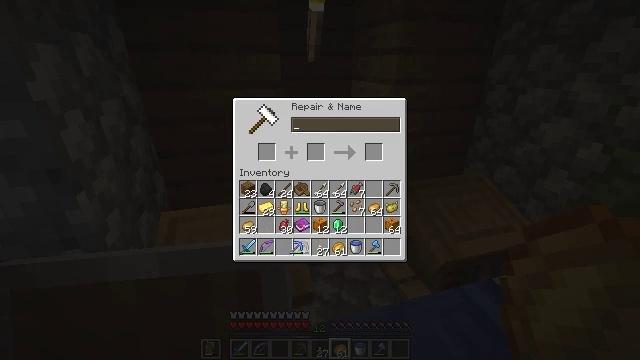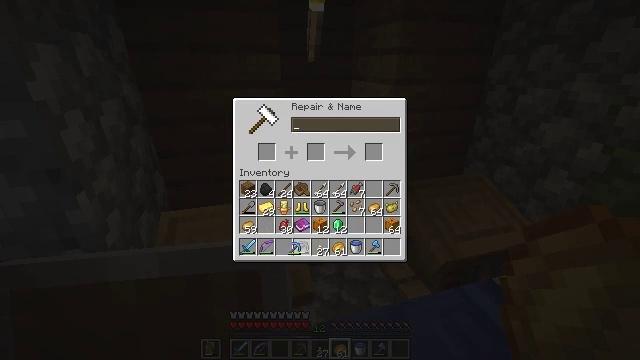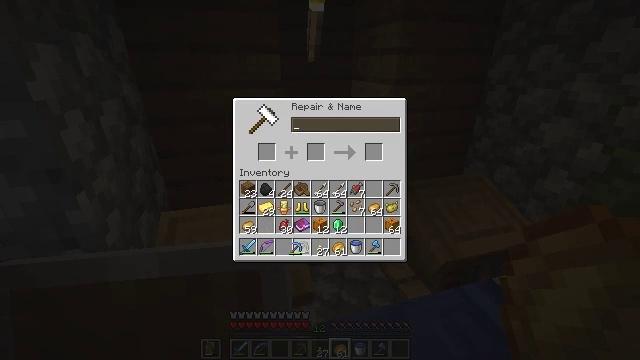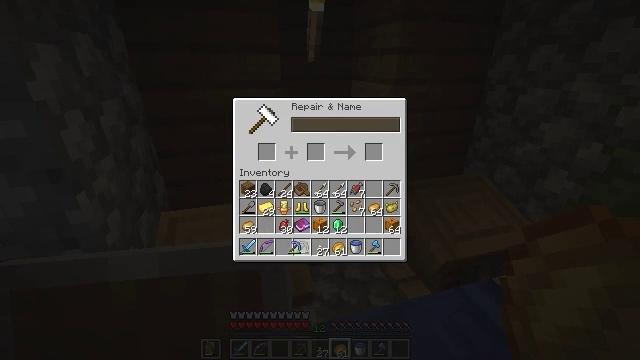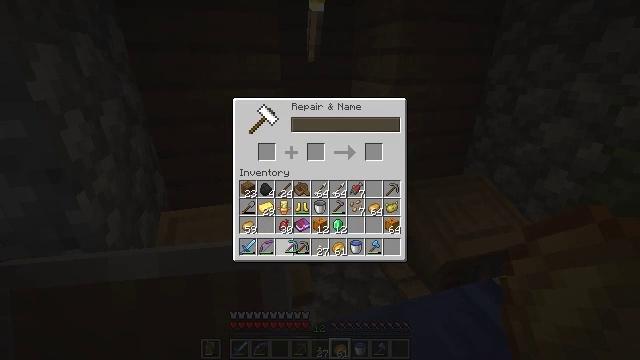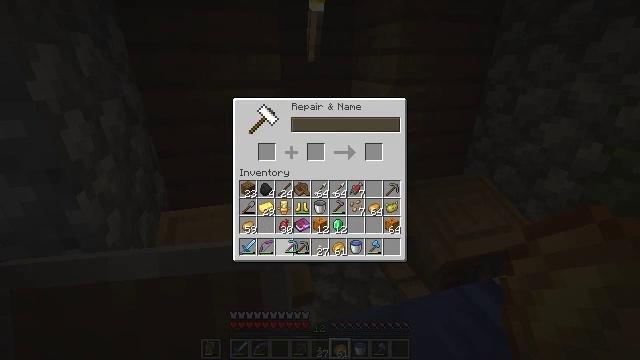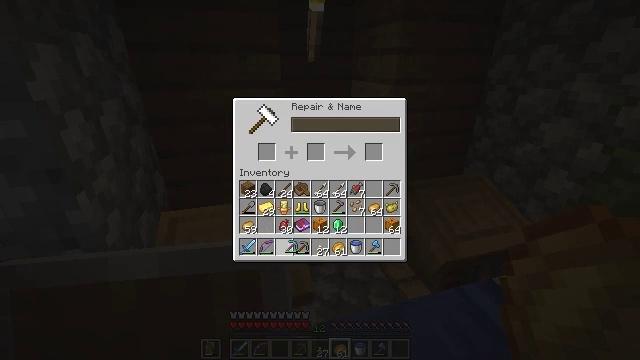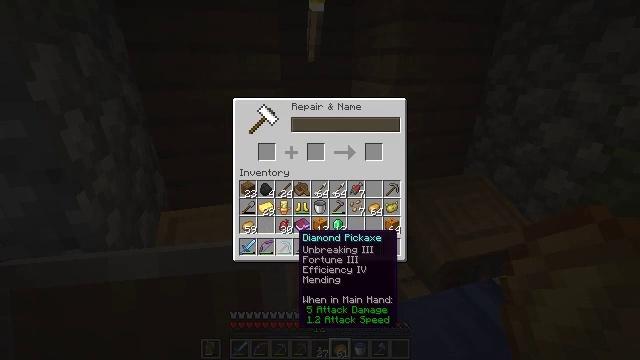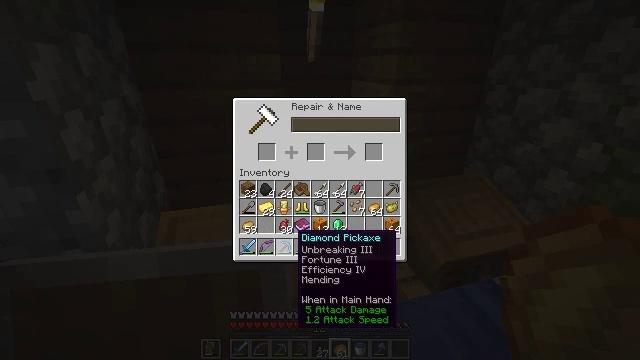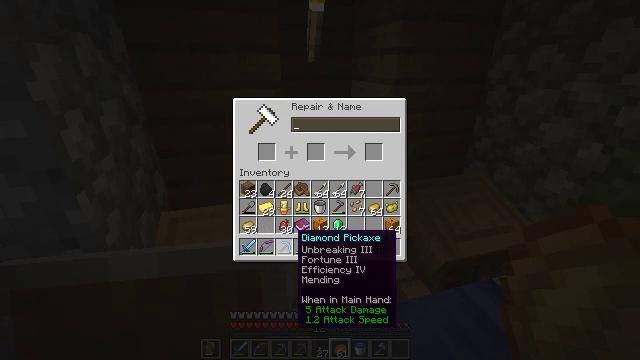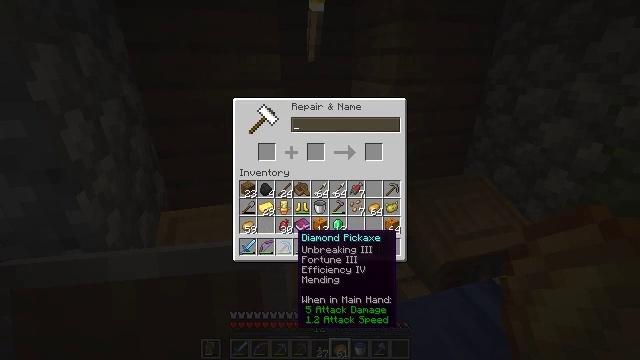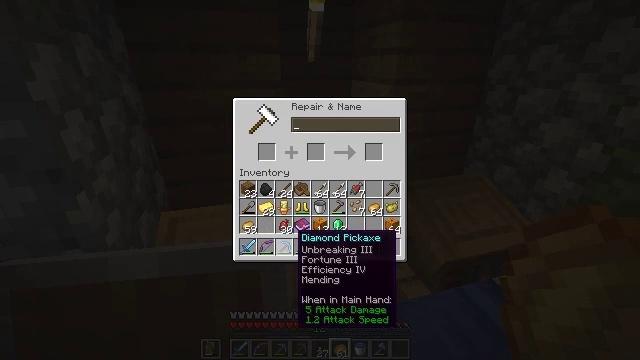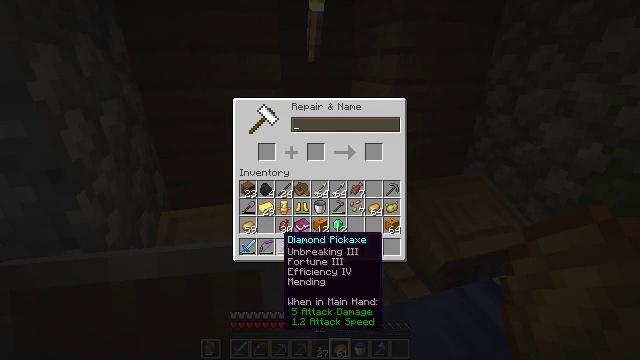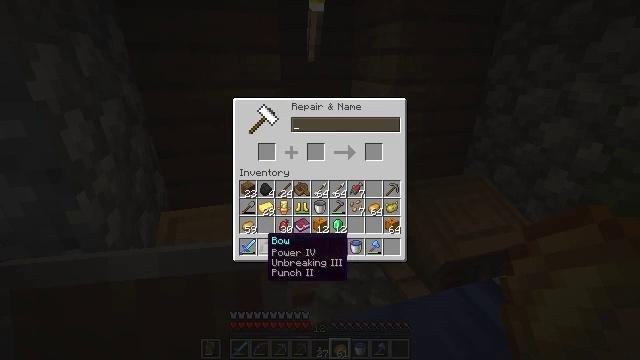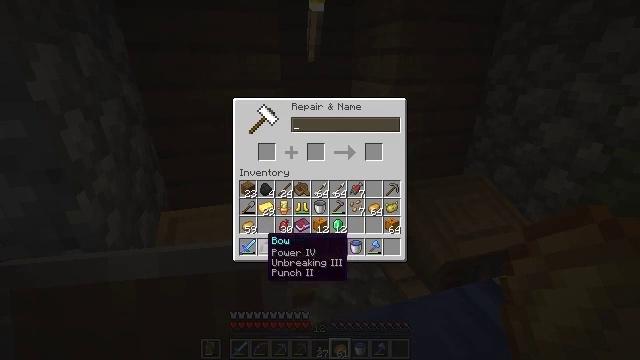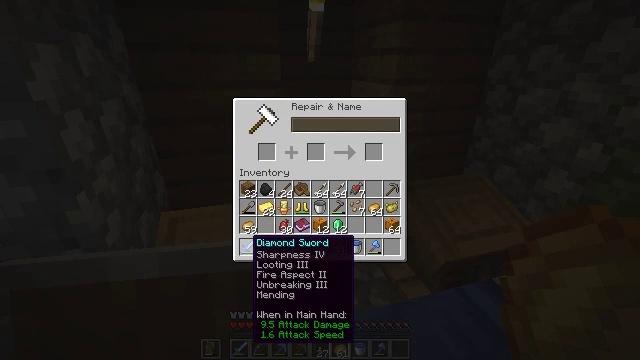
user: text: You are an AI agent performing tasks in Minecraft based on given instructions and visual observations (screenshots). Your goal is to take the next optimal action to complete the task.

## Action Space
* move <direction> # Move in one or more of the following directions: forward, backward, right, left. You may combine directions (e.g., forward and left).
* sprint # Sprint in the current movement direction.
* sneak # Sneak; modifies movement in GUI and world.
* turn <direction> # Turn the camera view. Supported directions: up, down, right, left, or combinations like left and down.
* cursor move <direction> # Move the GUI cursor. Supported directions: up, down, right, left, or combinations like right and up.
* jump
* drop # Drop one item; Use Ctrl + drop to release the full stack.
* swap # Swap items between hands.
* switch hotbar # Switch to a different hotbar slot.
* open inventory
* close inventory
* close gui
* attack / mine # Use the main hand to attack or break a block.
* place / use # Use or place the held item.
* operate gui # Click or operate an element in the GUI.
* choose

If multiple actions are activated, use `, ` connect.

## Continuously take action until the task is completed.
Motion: motion action
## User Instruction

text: Place melon slices in the grid to craft a melon.
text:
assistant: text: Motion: no_op
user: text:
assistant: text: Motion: no_op
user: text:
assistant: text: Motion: no_op
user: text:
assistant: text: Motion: no_op
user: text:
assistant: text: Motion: operate gui
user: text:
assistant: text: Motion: operate gui
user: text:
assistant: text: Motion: no_op
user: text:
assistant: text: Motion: no_op
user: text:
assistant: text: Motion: no_op
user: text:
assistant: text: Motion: no_op
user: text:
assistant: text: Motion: no_op
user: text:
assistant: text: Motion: cursor move left
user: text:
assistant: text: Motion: cursor move left
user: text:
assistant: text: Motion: no_op
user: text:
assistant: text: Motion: cursor move left
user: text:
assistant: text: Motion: no_op
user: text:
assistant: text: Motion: no_op
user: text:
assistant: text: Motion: no_op
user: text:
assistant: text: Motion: no_op
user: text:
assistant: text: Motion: no_op
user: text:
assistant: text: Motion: no_op
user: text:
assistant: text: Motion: no_op
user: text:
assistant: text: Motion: no_op
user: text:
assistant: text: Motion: no_op
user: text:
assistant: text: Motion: no_op
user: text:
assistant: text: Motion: no_op
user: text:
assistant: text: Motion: no_op
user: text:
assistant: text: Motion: no_op
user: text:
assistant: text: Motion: no_op
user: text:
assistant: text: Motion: no_op